Question: I have a StringGrid in my form and when I press the 'Button1', I move some cells inside this grid. Here's an example:

When I press the 'Button1', I go from the situation A to the situation B. But I'd like to be able to do the reverse thing too: I mean that I'd like to go from B to A when I press another button called 'Button2'.
I'd like to create something like an "undo" button. How could I do this? I am using Lazarus.
I need to do only 1 undo. Here's the procedure that moves the StringGrid's cells:
'''
procedure TForm1.SortGrid(Grid : TStringGrid; const SortCol:integer; const datatype:integer; const ascending:boolean);
var
i : integer;
tempgrid:tstringGrid;
list:array of integer;
begin
tempgrid:=TStringgrid.create(self);
with tempgrid do
begin
rowcount:=grid.rowcount;
colcount:=grid.colcount;
fixedrows:=grid.fixedrows;
end;
with Grid do
begin
setlength(list,rowcount-fixedrows);
for i:= fixedrows to rowcount-1 do
begin
list[i-fixedrows]:=i;
tempgrid.rows[i].assign(grid.rows[i]);
end;
//Call the procedure and sort the stuff
Quicksort(Grid, list,0,rowcount-fixedrows-1,sortcol,datatype, ascending);
for i:=0 to rowcount-fixedrows-1 do
begin
rows[i+fixedrows].assign(tempgrid.rows[list[i]])
end;
row:=fixedrows;
end;
tempgrid.free;
setlength(list,0);
screen.cursor:=crdefault;
end;
'''
And when I click the Button1...
'''
SortGrid(StringGrid1,1,1,true);
'''
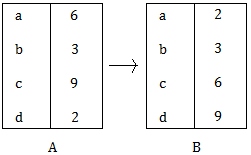
Answer: You can use the Cols property to save and restore the contents of that column:
'''
var
MySavedData: TStringList;
begin
...
MySavedData := TStringList.Create;
// Save the contents of the column 1
MySavedData.Assign(StringGrid1.Cols[1]);
SortGrid(StringGrid1,1,1,true);
// Restore the contents of the column 1
StringGrid1.Cols[1] := MySavedData;
...
end;
'''
Obviously MySavedData should be freed at some point.